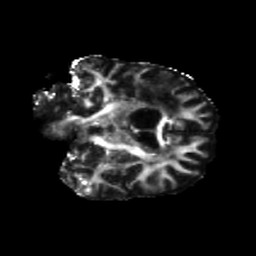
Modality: FA
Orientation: coronal
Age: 74
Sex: female
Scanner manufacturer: siemens
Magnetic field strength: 3 T
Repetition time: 5.25 s
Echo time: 0.08 s